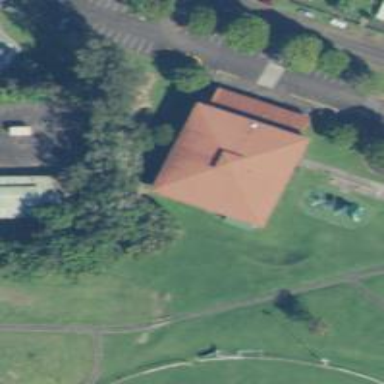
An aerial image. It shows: Sports hall on leisure land.